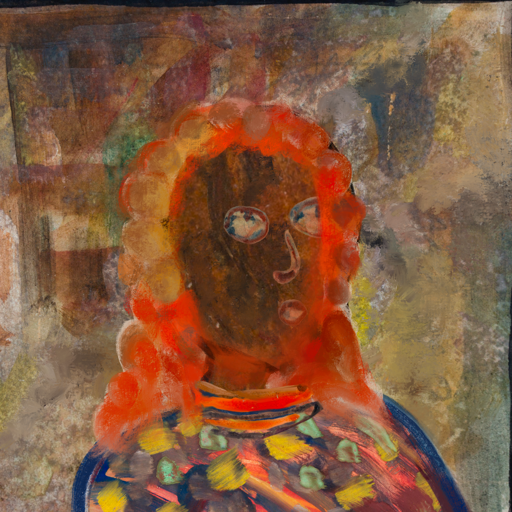
Background: Mosgoul, Head And Neck Side: Mosgoul, Face Side: Orphan, Bust: Mother_And_Son_Mother, Hair Side: Rupkatha, Head Accessory: Blank, Second Necklace: Blank, Necklace: Experience, Baby: Blank